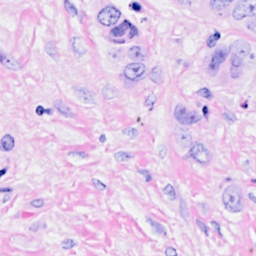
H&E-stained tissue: Breast